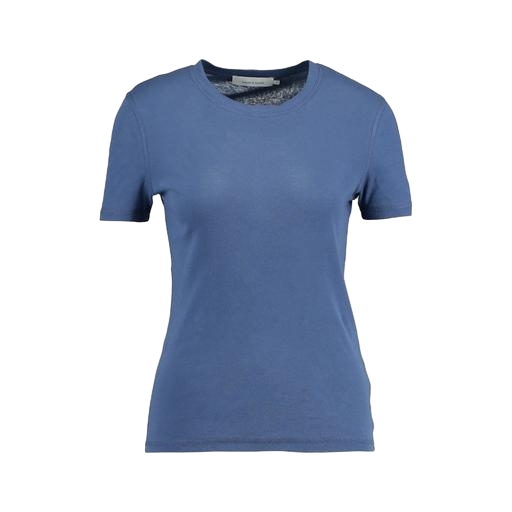
fitted blue t shirt, blue t-shirt only macy, blue round neck t-shirt, white background